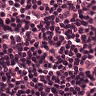
Metastatic tissue present: no